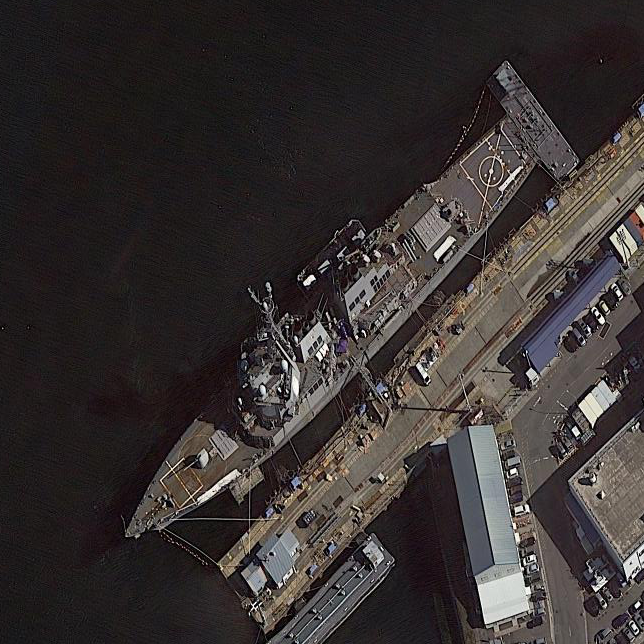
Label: destroyer